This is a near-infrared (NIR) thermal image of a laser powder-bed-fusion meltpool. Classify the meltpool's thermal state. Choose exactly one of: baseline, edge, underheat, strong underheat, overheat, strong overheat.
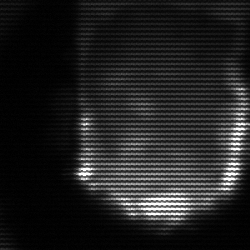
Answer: baseline